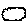
Label: cloud